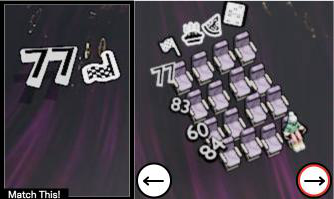
Task: seats
Answer: no